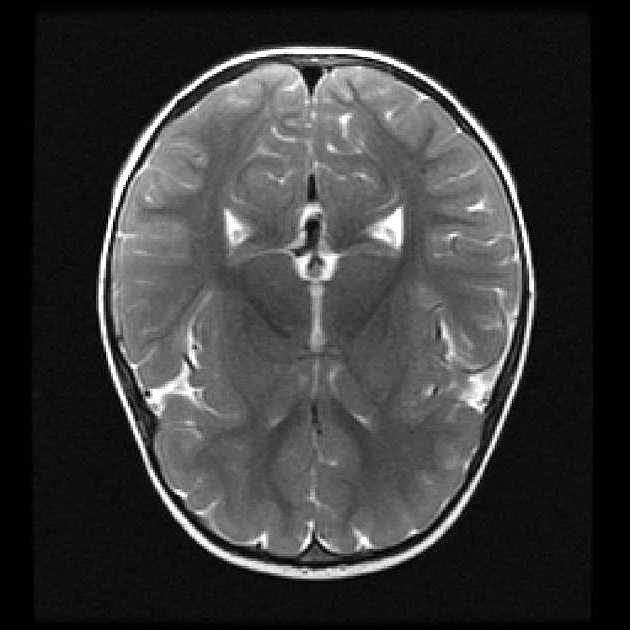
Label: notumor